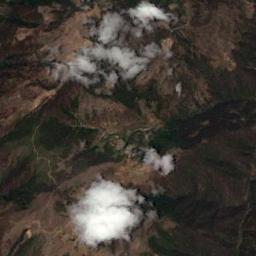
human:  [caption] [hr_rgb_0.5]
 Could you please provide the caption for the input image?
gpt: The white cloud is above the mountain .

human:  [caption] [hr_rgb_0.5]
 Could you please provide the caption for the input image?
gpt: Sparse white clouds on a mountain where green and tan are intersecting .

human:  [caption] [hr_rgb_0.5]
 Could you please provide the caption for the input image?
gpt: A thin cloud floats on the azure sea .

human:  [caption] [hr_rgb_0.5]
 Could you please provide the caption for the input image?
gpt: The cumulus clouds are located above the land covered by some vegetation while some ups and downs are on the land .

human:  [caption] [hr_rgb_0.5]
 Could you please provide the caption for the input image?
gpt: There are a few pieces of clouds over a mountain .